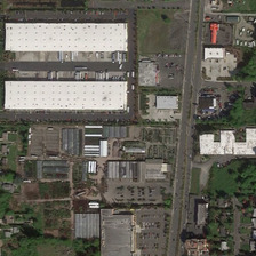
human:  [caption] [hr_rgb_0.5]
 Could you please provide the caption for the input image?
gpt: There are many buildings in the industrial area.

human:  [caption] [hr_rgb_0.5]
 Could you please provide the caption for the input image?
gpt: There are many car parks in the region next to the buildings of the industrial region.

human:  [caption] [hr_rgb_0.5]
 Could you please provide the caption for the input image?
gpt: There are many cars beside the buildings in the industrial area.

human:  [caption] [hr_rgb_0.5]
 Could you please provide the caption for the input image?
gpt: There are many parking lots near the industrial area building.

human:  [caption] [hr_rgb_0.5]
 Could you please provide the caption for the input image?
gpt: There is a lot of parking in the area next to the buildings in the industrial area.